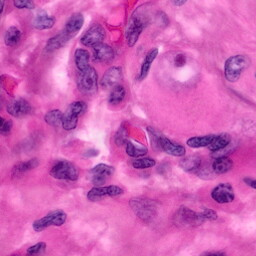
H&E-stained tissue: Pancreatic